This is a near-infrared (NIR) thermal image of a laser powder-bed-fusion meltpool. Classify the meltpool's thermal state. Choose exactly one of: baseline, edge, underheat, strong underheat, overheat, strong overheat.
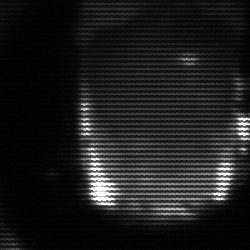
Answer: baseline